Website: apple
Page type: billing-address
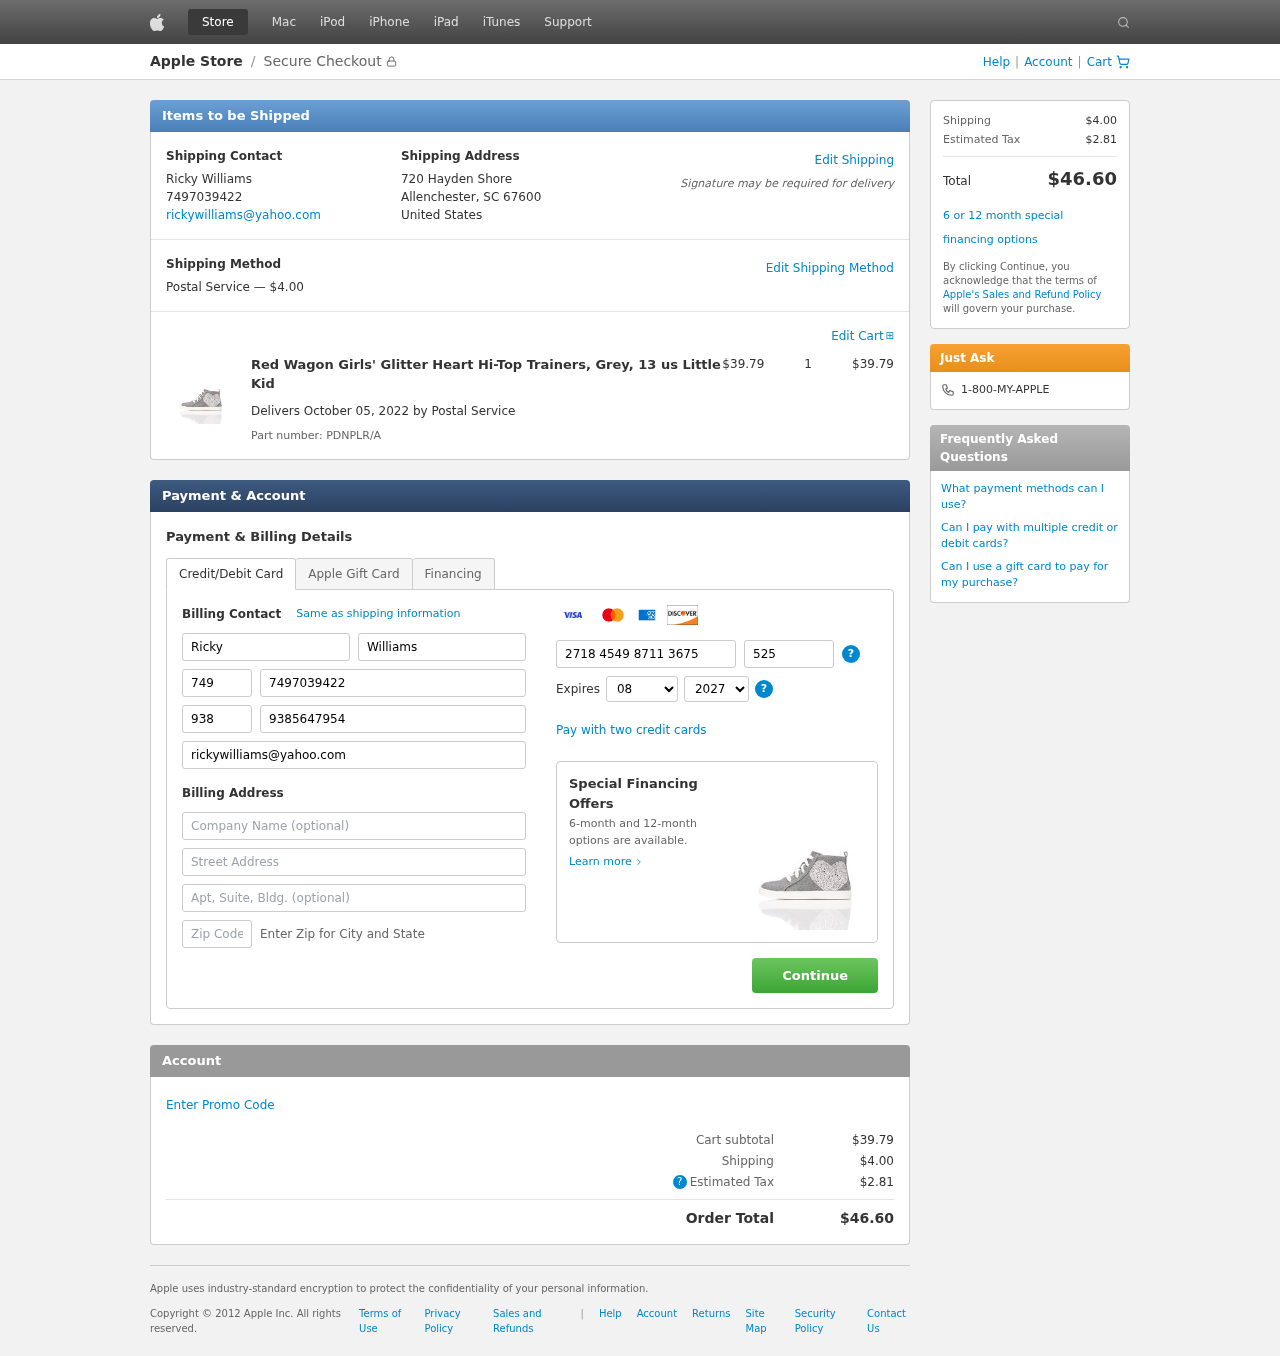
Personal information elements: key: PII_CARD_CVV
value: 525
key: PII_CARD_EXPIRY_MONTH
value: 08
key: PII_CARD_EXPIRY_YEAR
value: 27
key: PII_CARD_NUMBER
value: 2718 4549 8711 3675
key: PII_CITY_STATE_ZIP
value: Allenchester, SC 67600
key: PII_COUNTRY
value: United States
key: PII_EMAIL
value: rickywilliams@yahoo.com
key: PII_FIRSTNAME
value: Ricky
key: PII_FULLNAME
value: Ricky Williams
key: PII_LASTNAME
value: Williams
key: PII_PHONE
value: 7497039422
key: PII_PHONE_ALT
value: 9385647954
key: PII_PHONE_ALT_AREA
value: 938
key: PII_PHONE_AREA
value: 749
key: PII_STREET
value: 720 Hayden Shore
Product elements: key: PRODUCT1_NAME
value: Red Wagon Girls' Glitter Heart Hi-Top Trainers, Grey, 13 us Little Kid
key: PRODUCT1_PRICE
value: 39.79
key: PRODUCT1_QUANTITY
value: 1
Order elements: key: ORDER_SHIPPING_COST
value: $4.00
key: ORDER_SUBTOTAL
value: $39.79
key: ORDER_DELIVERY_DATE
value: October 05, 2022
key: ORDER_PART_NUMBER
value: PDNPLR/A
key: ORDER_TAX
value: $2.81
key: ORDER_TOTAL
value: $46.60